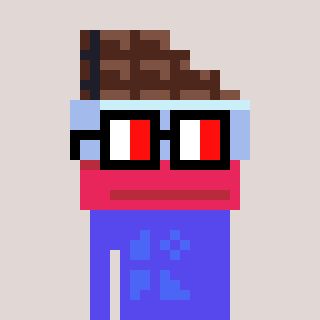
a pixel art character with square glasses with black frames and red eyes, a chocolate-shaped head and a computerblue-colored body on a warm background